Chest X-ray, PA view. Patient: 63 years old, sex M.
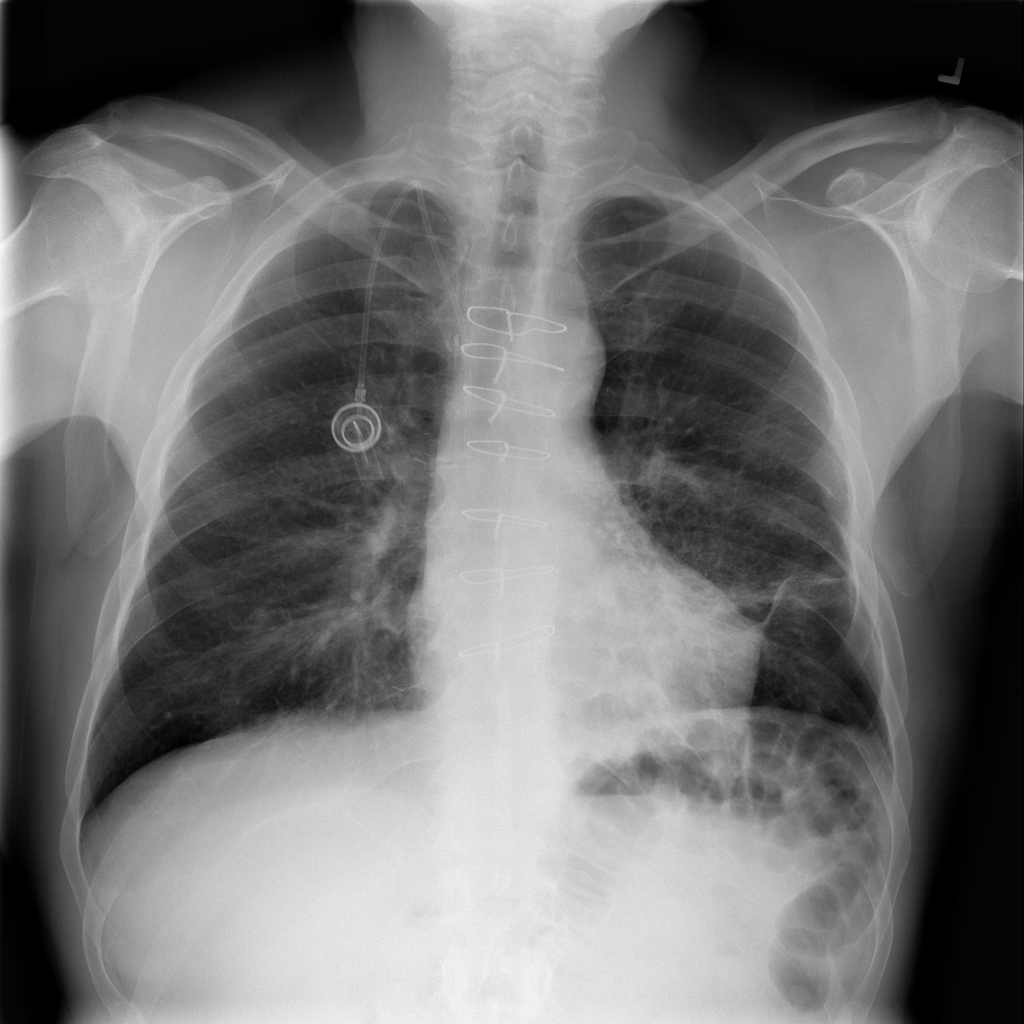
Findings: No Finding